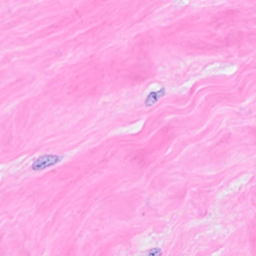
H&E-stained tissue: Breast